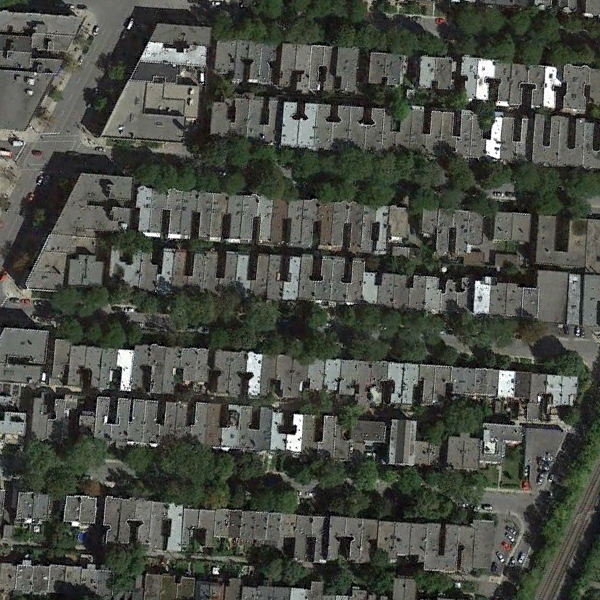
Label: DenseResidential